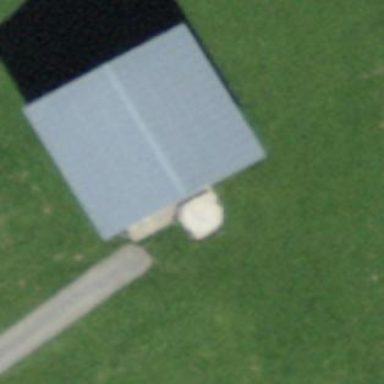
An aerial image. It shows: Rural barn.